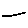
Label: line